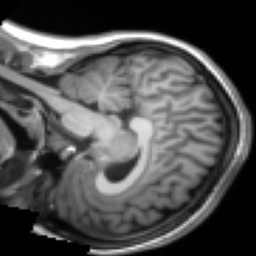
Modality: T1w
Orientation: sagittal